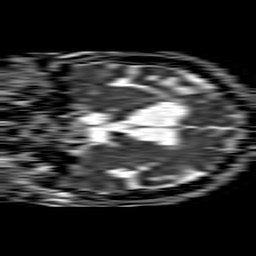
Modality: ADC
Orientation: coronal
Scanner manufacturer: philips
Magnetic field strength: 1.5 T
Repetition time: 4.6 s
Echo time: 0.08517 s